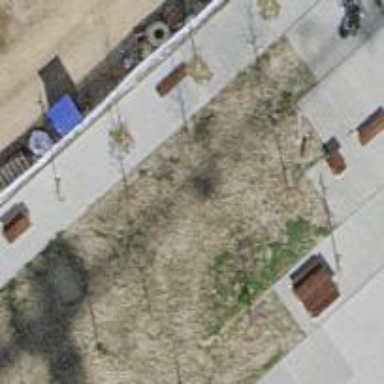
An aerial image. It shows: Bench.